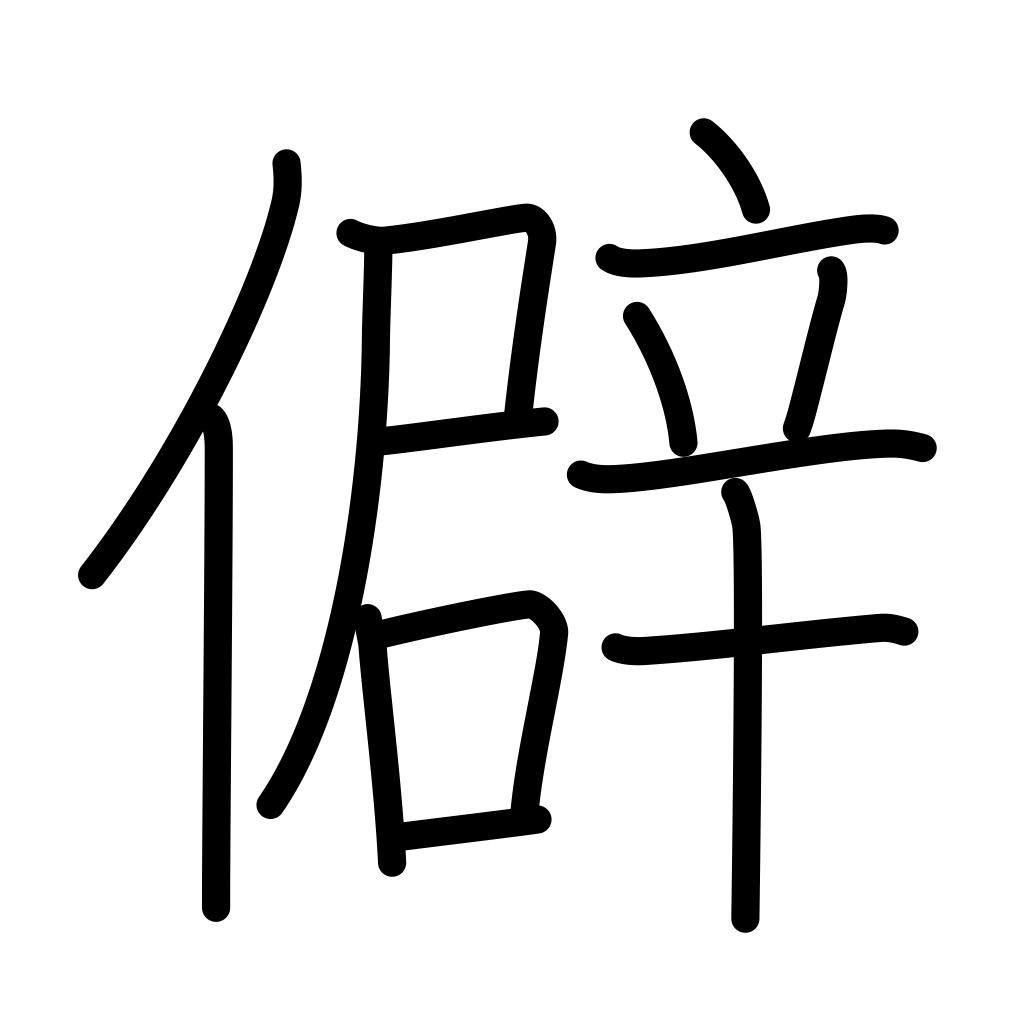
Meaning: prejudice, bias, rural area